Question: i have a very strange bug on ie 11 on windows 8.1 64 bit. the box-shadow on div with border-radius set is different from the box-shadow on div WITHOUT any border-radius set (
exemple :
'''
<!DOCTYPE html PUBLIC "-//W3C//DTD XHTML 1.0 Transitional//EN" "http://www.w3.org/TR/xhtml1/DTD/xhtml1-transitional.dtd">
<html xmlns="http://www.w3.org/1999/xhtml">
<head>
<meta http-equiv="Content-Type" content="text/html; charset=utf-8" />
<style type="text/css">
.switchbtn1.first {border-right:none;border-radius:4px 0 0 4px;}
.switchbtn1.last {border-left:none;border-radius:0 4px 4px 0;}
.switchbtn1 {
font-size:14px;
line-height:14px;
padding:3px 15px 6px;
border:1px solid #E8BA66;
float:left;
box-shadow: 0px 3px 7px rgba(227, 168, 79, 0.6);
}
</style>
</head>
<body>
<div class="switchbtn1 first">un</div>
<div class="switchbtn1">deux</div>
<div class="switchbtn1 last">trois</div>
</body>
</html>
'''
this result in :

you see that the box-shadow on the div with round-corner is different from the box-shadow on the div without round-corner ...
this bug not happen on all IE11. for exemple on IE11 on Windows 7 it's seam to not happen
any idea ?
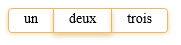
Answer: Related to this? <URL>
Answer suggests a graphics driver problem:
> I turned off GPU rendering in the Advanced options and after I rebooted, the radius with drop shadow displays just fine....